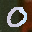
Label: 0